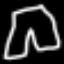
Label: pants